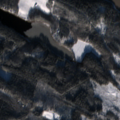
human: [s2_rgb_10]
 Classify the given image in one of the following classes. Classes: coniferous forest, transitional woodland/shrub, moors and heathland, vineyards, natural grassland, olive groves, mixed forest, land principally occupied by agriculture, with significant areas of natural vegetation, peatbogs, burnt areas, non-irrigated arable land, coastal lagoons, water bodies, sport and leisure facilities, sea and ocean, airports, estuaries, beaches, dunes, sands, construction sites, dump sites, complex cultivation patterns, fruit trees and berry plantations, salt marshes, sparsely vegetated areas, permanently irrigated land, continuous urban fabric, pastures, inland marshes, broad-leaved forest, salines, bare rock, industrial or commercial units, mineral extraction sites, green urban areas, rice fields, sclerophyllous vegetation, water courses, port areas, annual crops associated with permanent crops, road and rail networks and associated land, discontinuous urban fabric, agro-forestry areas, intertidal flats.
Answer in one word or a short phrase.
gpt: land principally occupied by agriculture, with significant areas of natural vegetation, coniferous forest, mixed forest, transitional woodland/shrub, water bodies